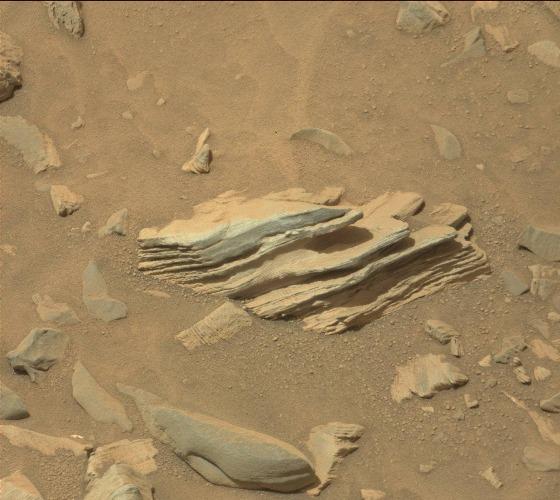
Terrain classes present: Bedrock, Gravel / Sand / Soil, Rock